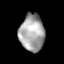
Tissue: prostate
Cell type: T cells
Senescence score: 0.3538
Nuclear area (px): 896
Mean DAPI intensity: 164.521